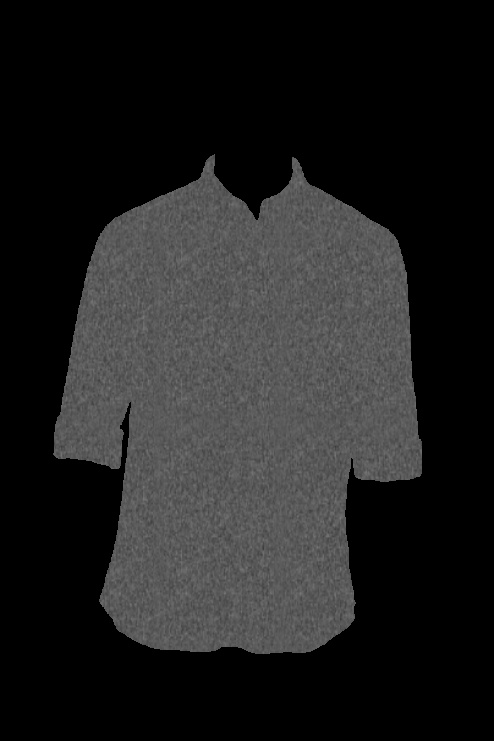
grey slim fit polo shirt